Field crop: maize
Growth stage: 2
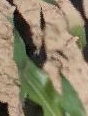
Species: maize